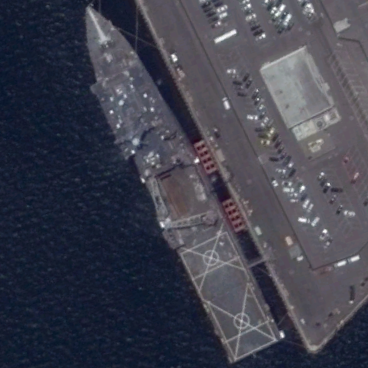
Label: combat